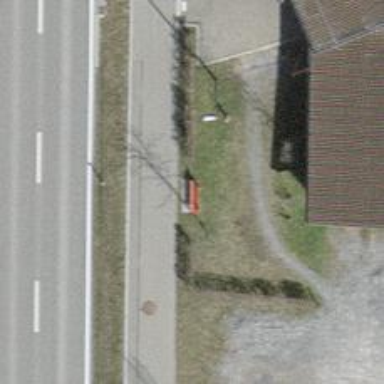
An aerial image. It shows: Red bench.